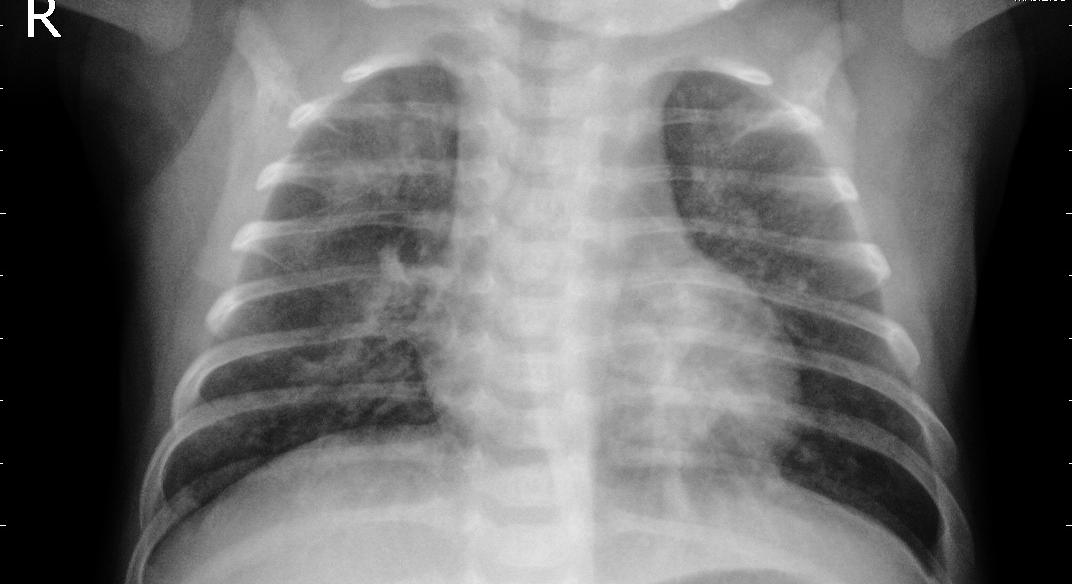
Diagnosis: PNEUMONIA